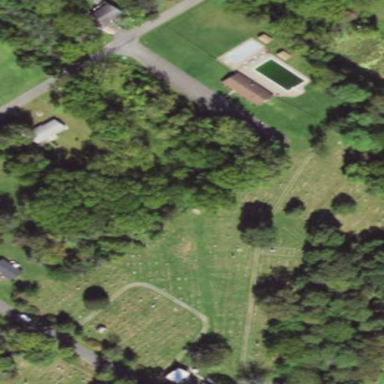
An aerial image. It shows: Cemetery.